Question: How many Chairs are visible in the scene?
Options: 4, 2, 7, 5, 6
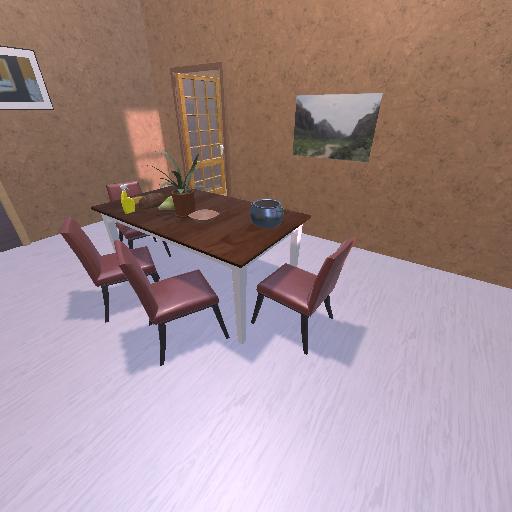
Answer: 4